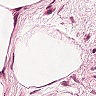
Metastatic tissue present: no